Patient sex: M
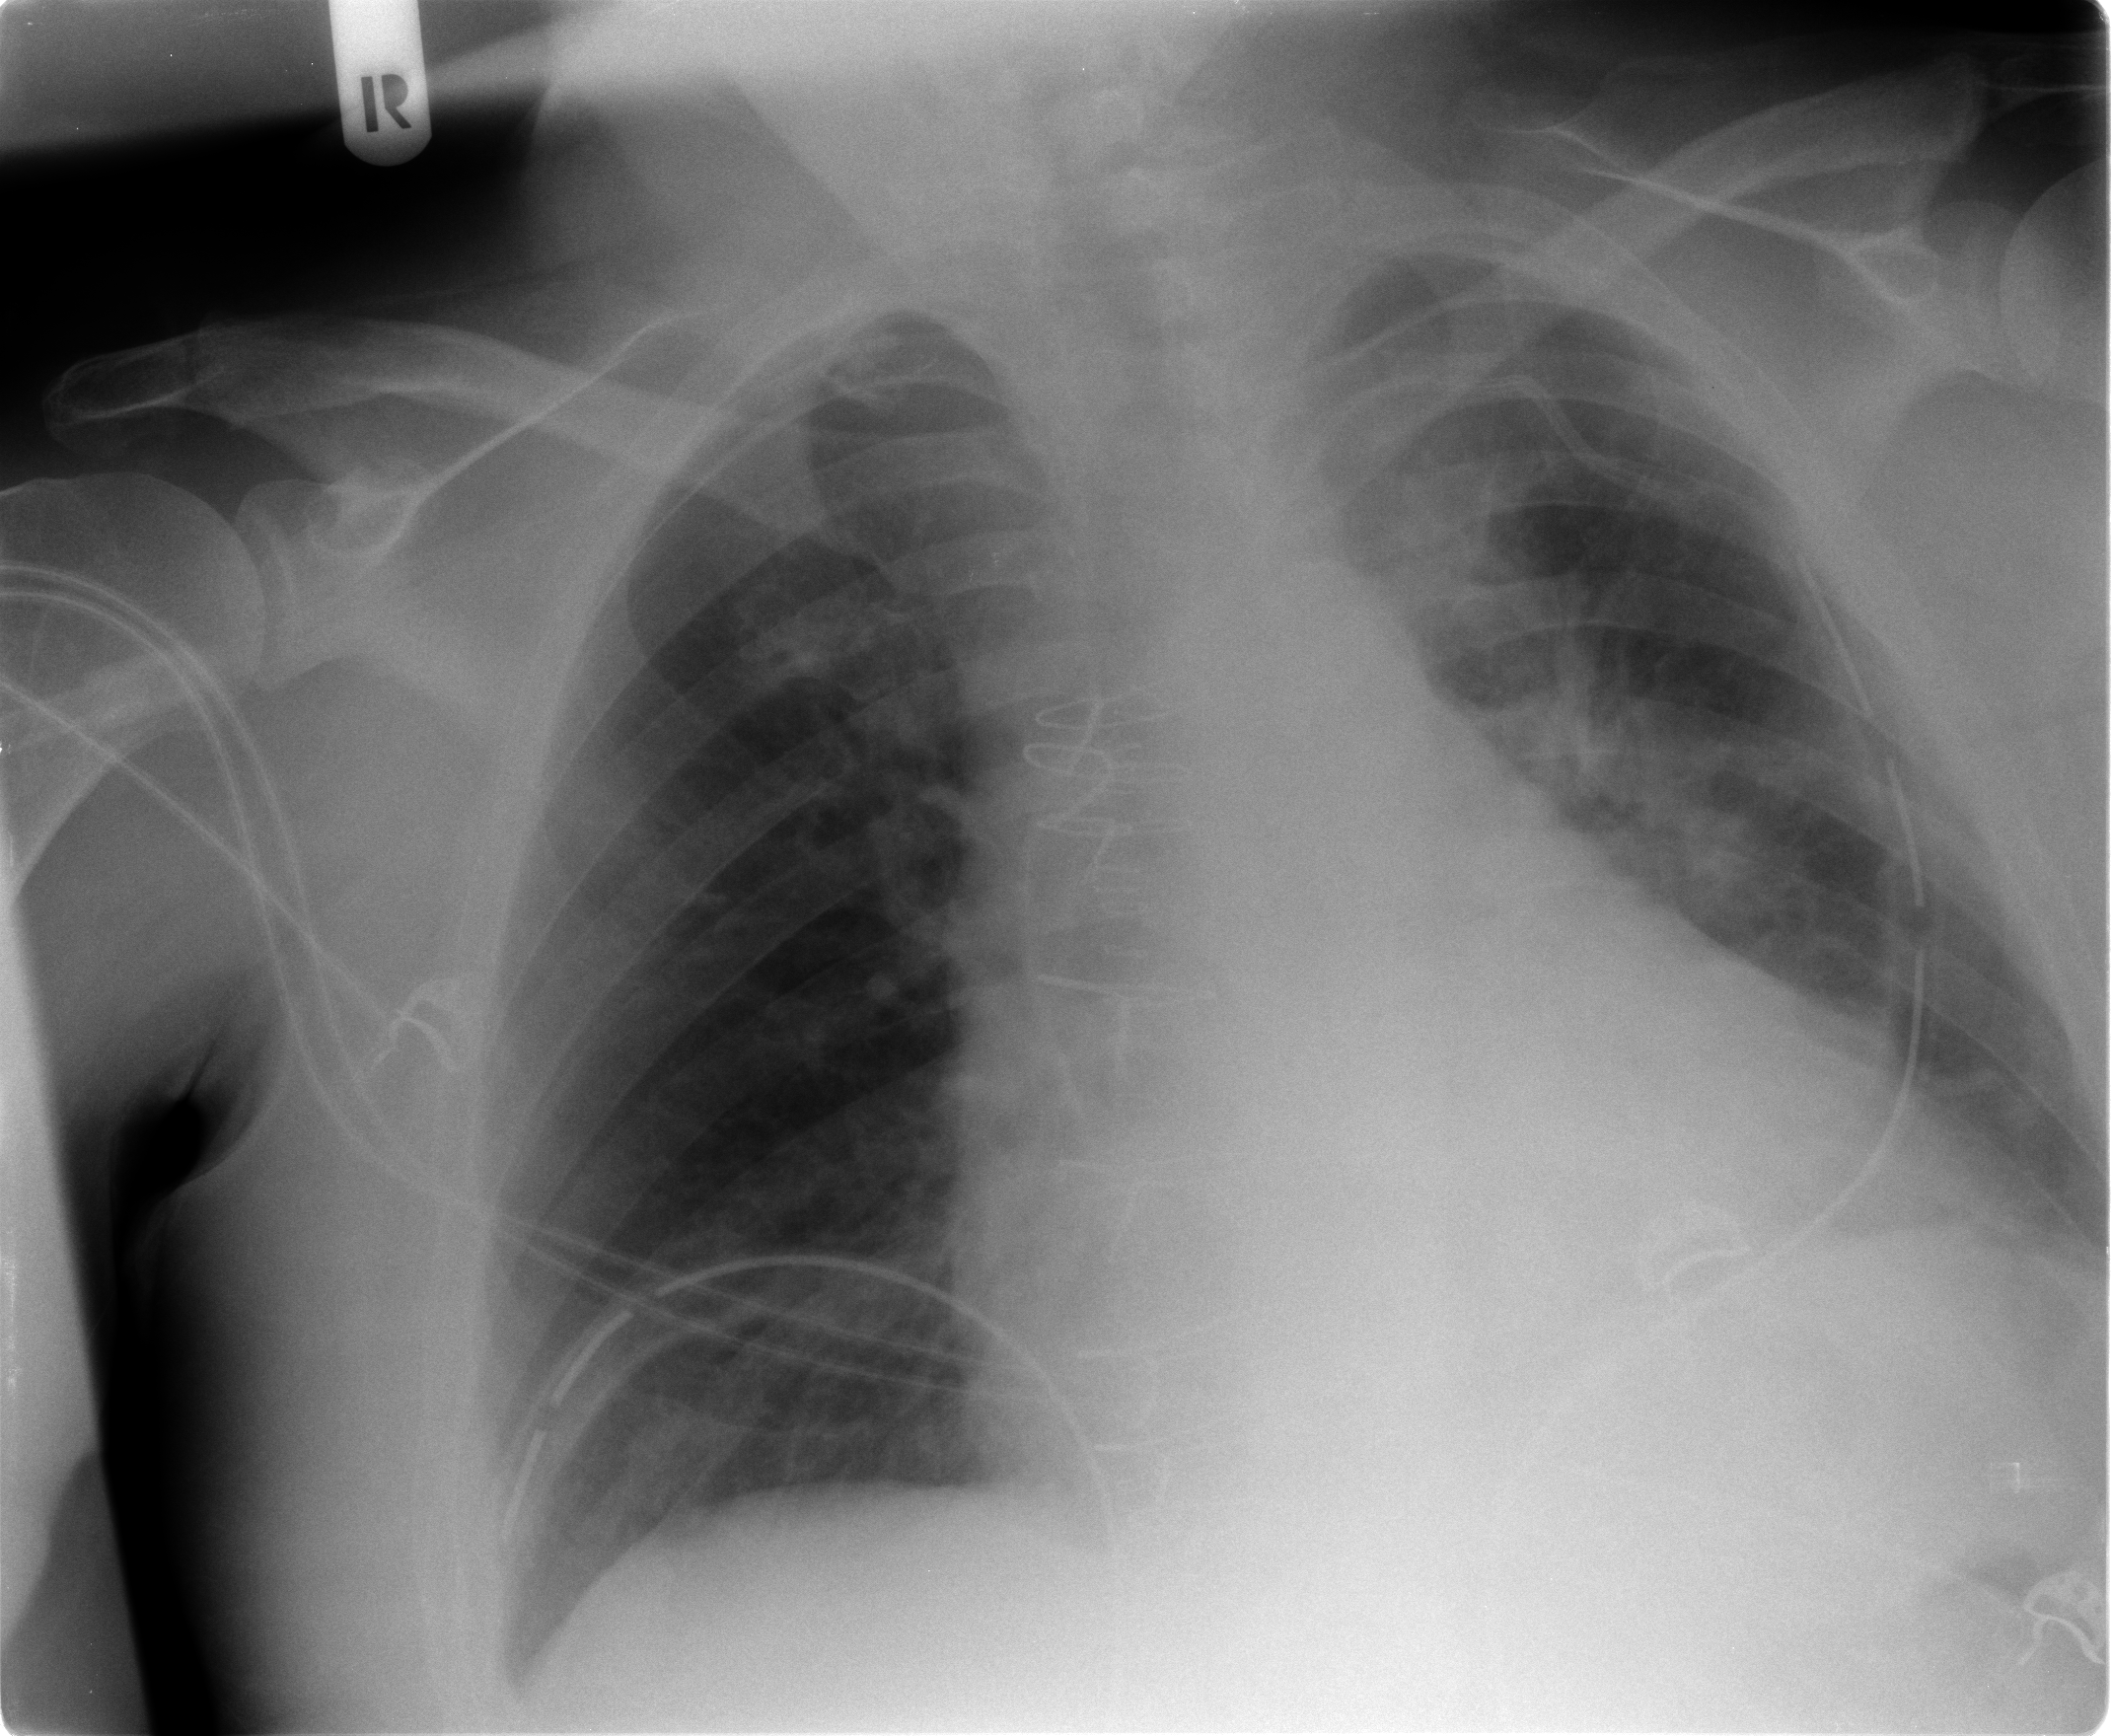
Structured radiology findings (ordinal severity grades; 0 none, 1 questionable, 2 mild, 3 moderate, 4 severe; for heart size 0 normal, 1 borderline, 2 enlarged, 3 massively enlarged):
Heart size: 2
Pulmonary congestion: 2
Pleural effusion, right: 1
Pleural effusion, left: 2
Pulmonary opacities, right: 1
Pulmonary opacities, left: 2
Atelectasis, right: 2
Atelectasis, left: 2